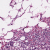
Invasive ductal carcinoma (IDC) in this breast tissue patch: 1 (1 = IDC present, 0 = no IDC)